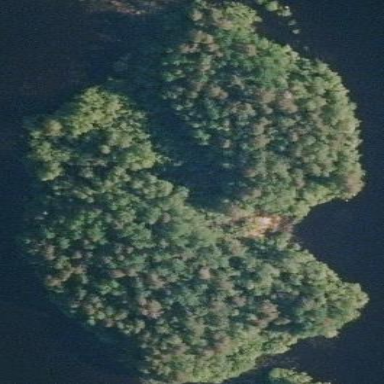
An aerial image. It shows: Island covered with forest.